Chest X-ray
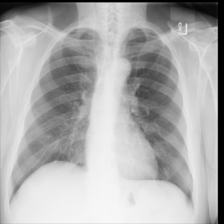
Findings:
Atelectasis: negative
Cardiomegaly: negative
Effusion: negative
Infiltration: negative
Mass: negative
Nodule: negative
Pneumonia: negative
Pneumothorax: negative
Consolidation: negative
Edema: negative
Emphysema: negative
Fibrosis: negative
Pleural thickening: negative
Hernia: negative